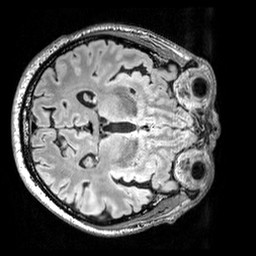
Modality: FLAIR
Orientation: axial
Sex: male
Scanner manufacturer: siemens
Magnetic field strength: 3 T
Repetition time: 5 s
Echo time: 0.395 s